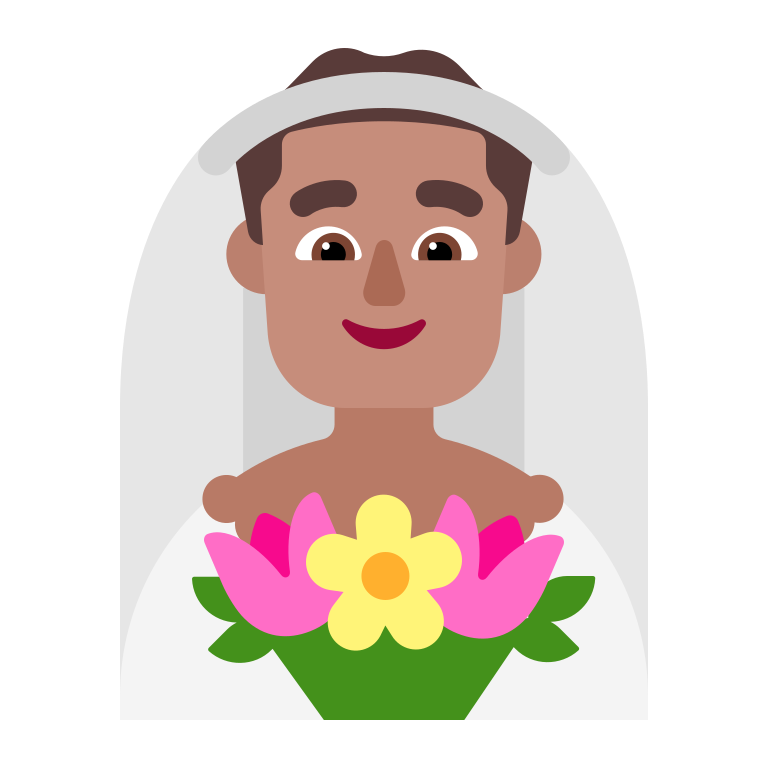
man with veil flat